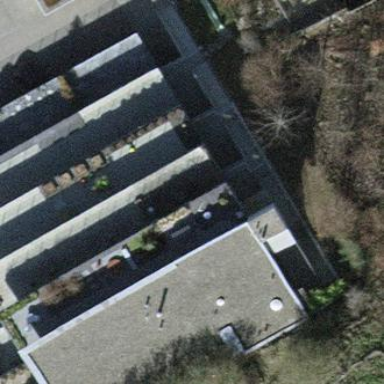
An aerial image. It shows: Building.